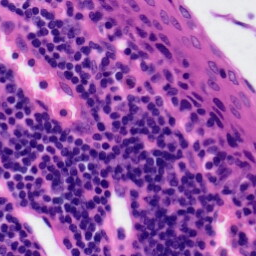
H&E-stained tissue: Tonsil